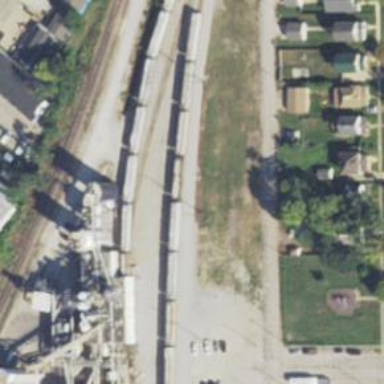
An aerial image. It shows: Railway siding for service.